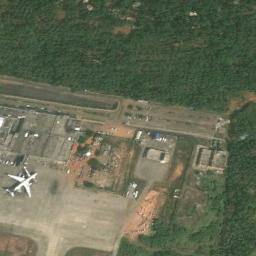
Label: airplane